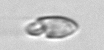
Label: Katodinium_or_Torodinium